Question: The <URL> icons.

The issue is that when I include a 240 scale I get the following warning when I compile: Invalid qualifier: SCALE-240
It seems to me that the scale is not supported. My question then is should I include it, remove it or change to a different scale (perhaps 180)?
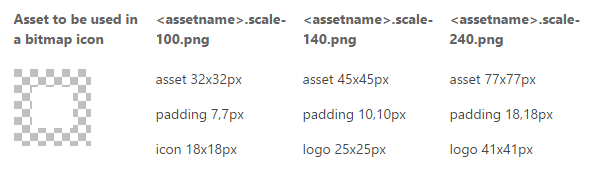
Answer: Scale-240 is recommended for Windows Phone apps and works there (the default templates provide Scale-240 assets). Windows Store apps typically use scales-80,100,150, and 180. See <URL>
The Scale-240 asset won't cause any problems at runtime, but will be ignored on Windows. You'll definitely want to include other scales instead or with it.